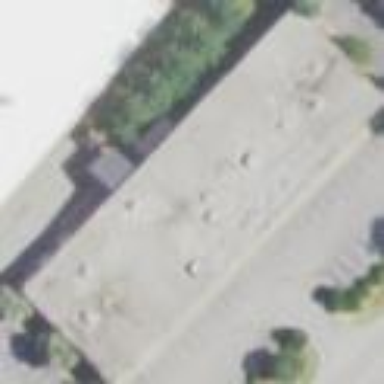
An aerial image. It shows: Commercial building.